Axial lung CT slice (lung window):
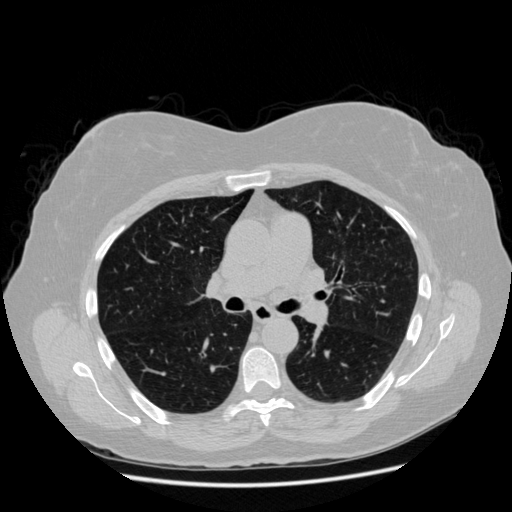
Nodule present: no